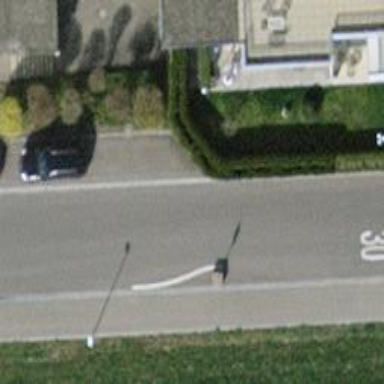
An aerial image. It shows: Traffic calming feature called choker.